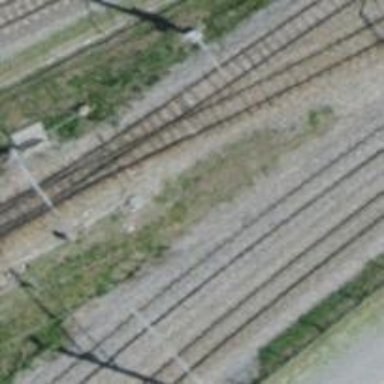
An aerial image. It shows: Narrow-gauge railway yard with electrified contact line.